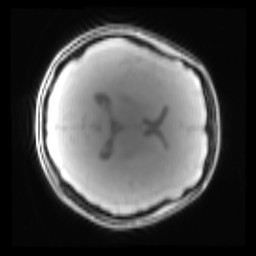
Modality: PDw
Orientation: axial
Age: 22
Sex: female
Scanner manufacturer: siemens
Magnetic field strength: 3 T
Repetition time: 0.25 s
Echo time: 0.00103 s